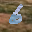
Label: 6